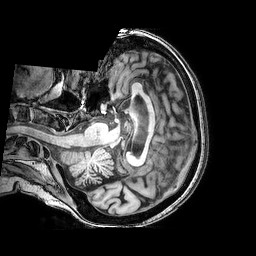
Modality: T1w
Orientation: axial
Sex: female
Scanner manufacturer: philips
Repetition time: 0.008119 s
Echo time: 0.00371 s